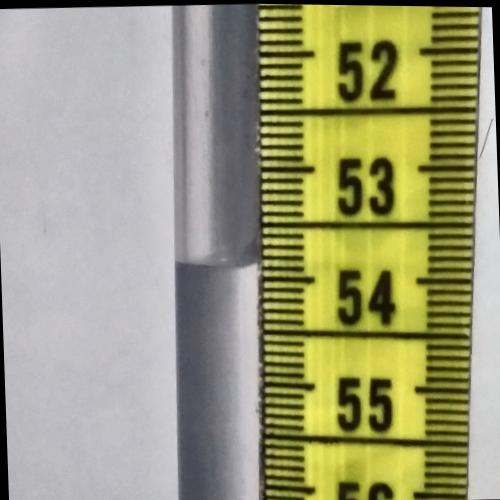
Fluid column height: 53.9 cm